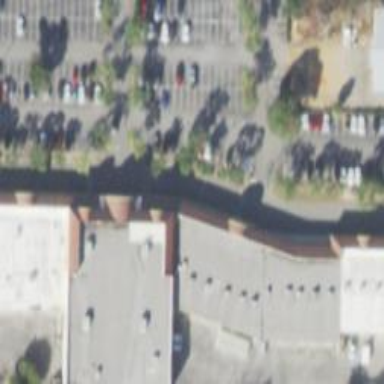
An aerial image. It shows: Parking space is available.